Question:
The best way to describe what I want to do is using this image. As you can see I have 3 different images as background (which are three different Divs) and I want to insert 3 List Points (here named as: "LV", "RP", "IP") with a centred description/heading below (here as: Lv: 15, RP: 16975 and so on).
My biggest problem is to handle the centred width of those elements. I have no idea how to solve this the best way regarding the CSS.
'''
<div class="package">
<div class="item-description">
<div class="col-md-3"><span class="title">LV</span><span class="description">15</span></div>
<div class="col-md-3"><span class="title">RP<span><span class="description">16975</span></div>
<div class="col-md-3"><span class="title">IP<span><span class="description">40000</span></div>
</div>
</div>
'''
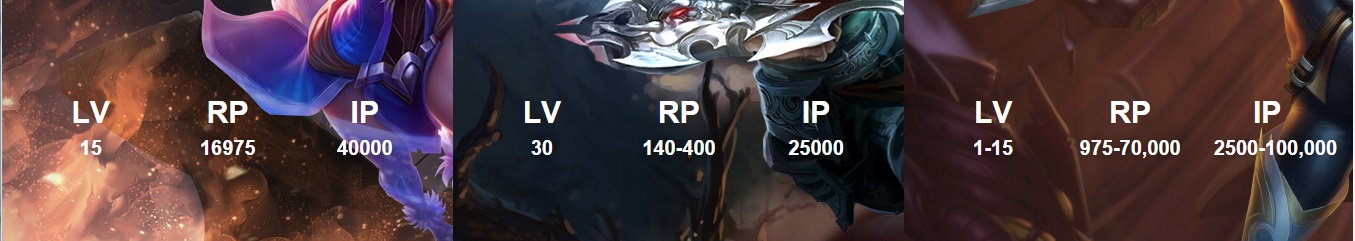
Answer: Are you looking for something like this?
It's using quite a few elements (which could possibly be converted into pseudo elements), but it shows a of what you might be looking for.
Also, with the id's and classes this shouldn't make it too hard to alter for your needs.
'''
.container {
width: 32%;
height: 200px;
background: red;
display: inline-block;
}
.container .title {
margin-top: 100px;
width: 32%;
height: 100%;
display: inline-block;
vertical-align: middle;
text-align: center;
color: white;
}
#one {
background: url(http://placekitten.com/g/300/300);
}
#two {
background: url(http://placekitten.com/g/200/200);
}
#three {
background: url(http://placekitten.com/g/300/200);
}
'''
'''
<div id="one" class="container">
<div class="title">200
<div class="desc">I'm a very long description</div>
</div>
<div class="title">300
<div class="desc">desc</div>
</div>
<div class="title">400
<div class="desc">Be More Dog</div>
</div>
</div>
<div id="two" class="container">
<div class="title">200
<div class="desc">desc</div>
</div>
<div class="title">300
<div class="desc">I'm a tree.</div>
</div>
<div class="title">400
<div class="desc">What is a description?</div>
</div>
</div>
<div id="three" class="container">
<div class="title">200
<div class="desc">desc</div>
</div>
<div class="title">300
<div class="desc">a description of what?</div>
</div>
<div class="title">400
<div class="desc">Don't you like, er, trees?</div>
</div>
</div>
'''
---
I've used a pseudo effect here, but to keep my code 'minimal', rather than applying it to individual items (as you would for individual descriptions), i've just used an existing item.
'''
html,
body {
margin: 0;
padding: 0;
}
.sec {
width: 33%;
height: 200px;
background: red;
background: url(http://placekitten.com/g/200/200);
position: relative;
text-align: center;
color: white;
vertical-align: middle;
display: inline-block;
line-height: 200px;
margin-left: -0.5%;
}
.col {
width: 32%;
margin-left: -0.5%;
font-size: 25px;
display: inline-block;
position:relative;
}
.col:after{
padding-top:25px;
font-size: 10px;
position:absolute;
content:"description";
left:25%;
}
'''
'''
<div class="sec">
<div class="col">
title
</div>
<div class="col">
title2
</div>
<div class="col">
title3
</div>
</div>
<div class="sec">
<div class="col">
title
</div>
<div class="col">
title2
</div>
<div class="col">
title3
</div>
</div>
<div class="sec">
<div class="col">
title
</div>
<div class="col">
title2
</div>
<div class="col">
title3
</div>
</div>
'''